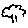
Label: flower